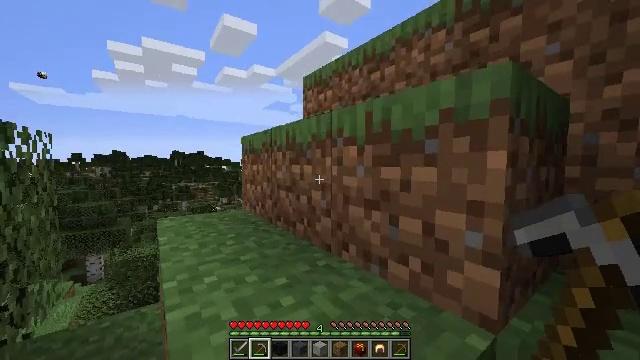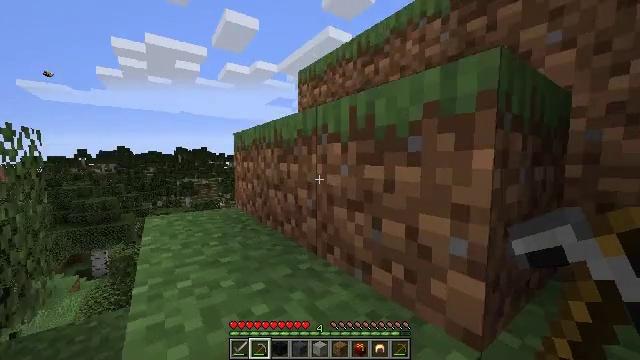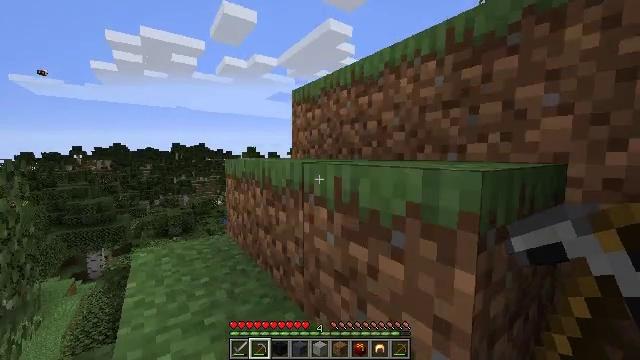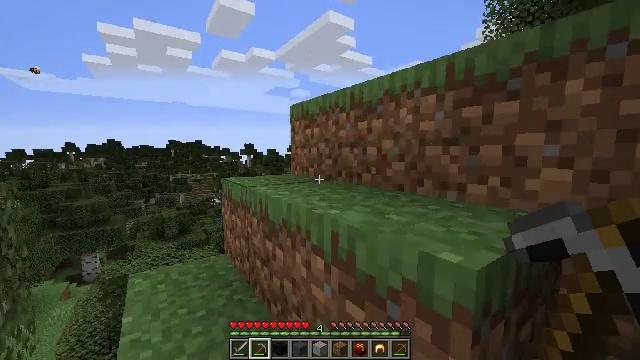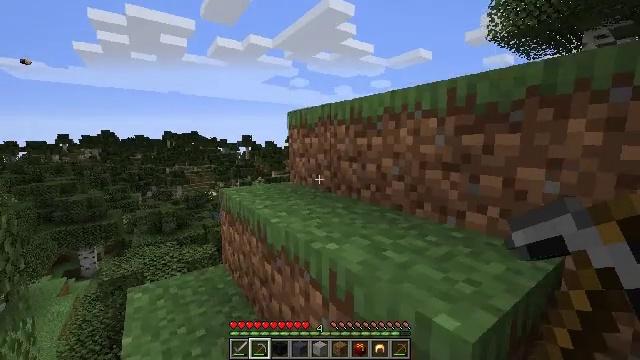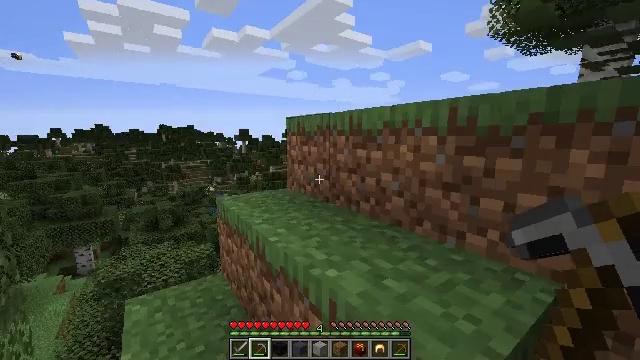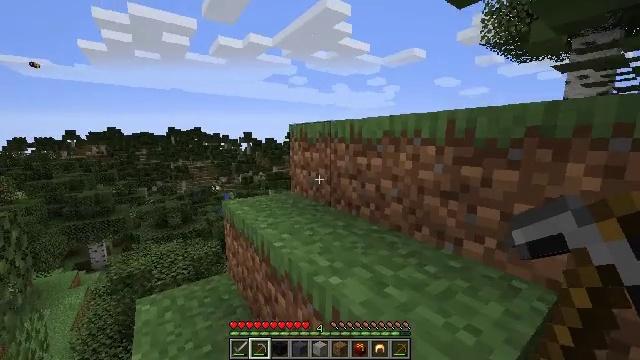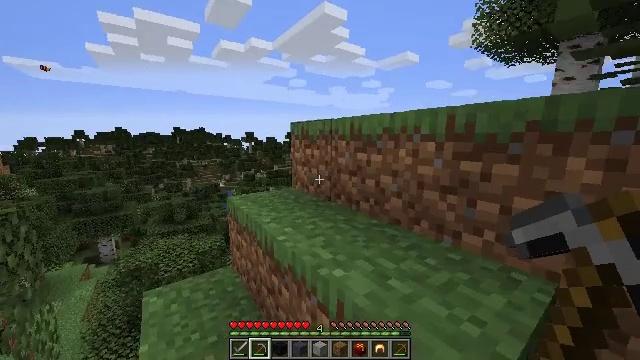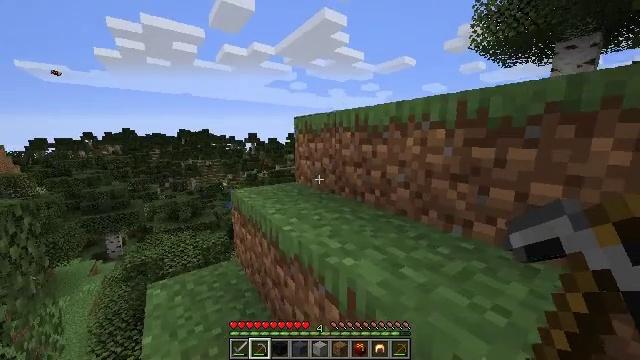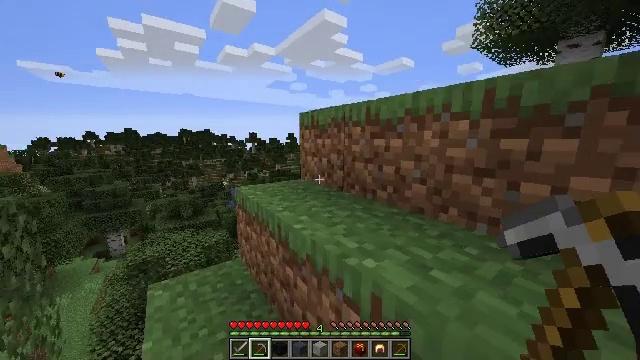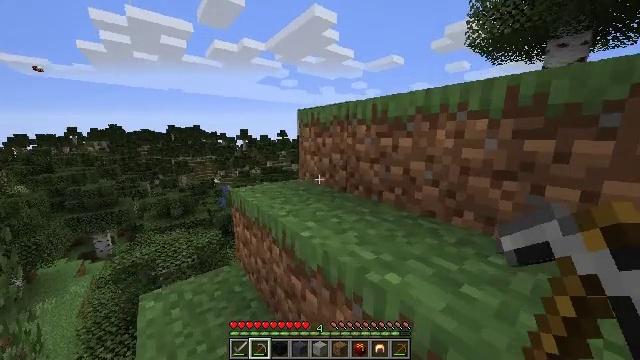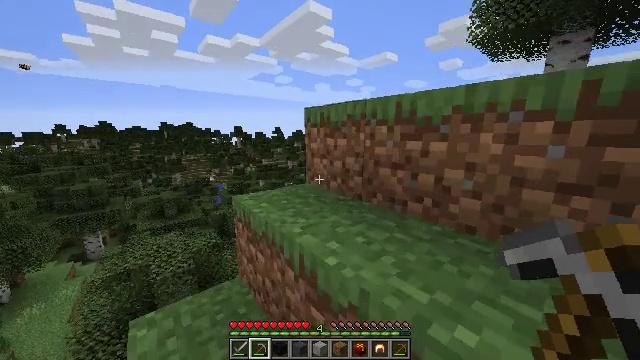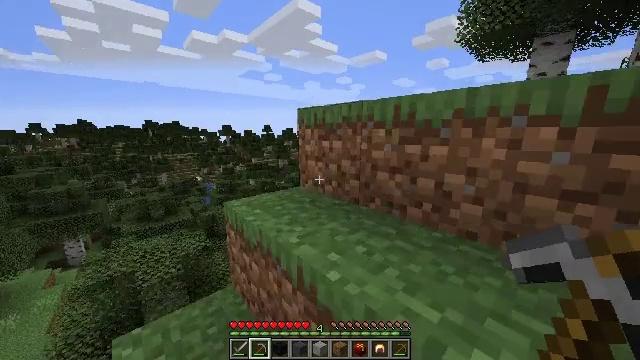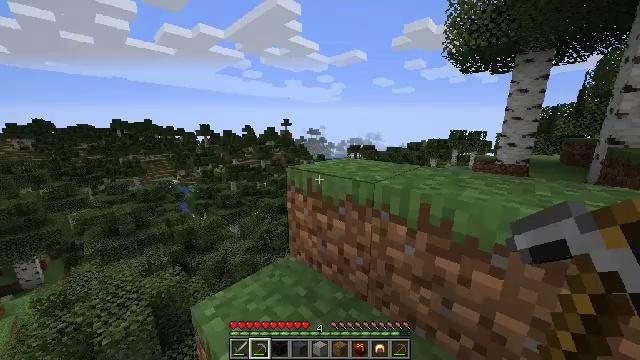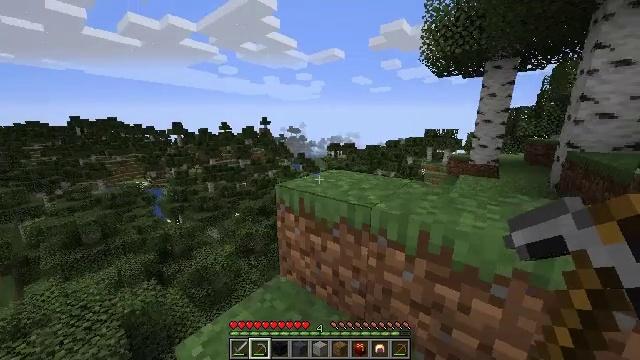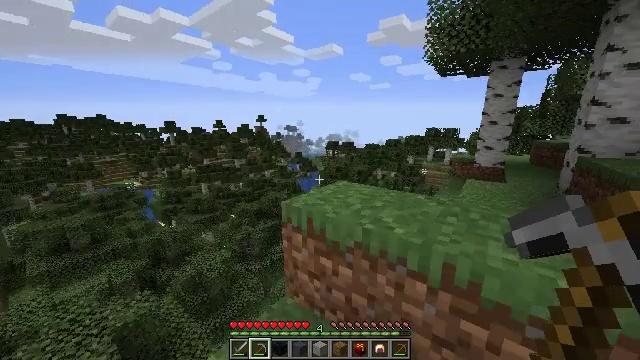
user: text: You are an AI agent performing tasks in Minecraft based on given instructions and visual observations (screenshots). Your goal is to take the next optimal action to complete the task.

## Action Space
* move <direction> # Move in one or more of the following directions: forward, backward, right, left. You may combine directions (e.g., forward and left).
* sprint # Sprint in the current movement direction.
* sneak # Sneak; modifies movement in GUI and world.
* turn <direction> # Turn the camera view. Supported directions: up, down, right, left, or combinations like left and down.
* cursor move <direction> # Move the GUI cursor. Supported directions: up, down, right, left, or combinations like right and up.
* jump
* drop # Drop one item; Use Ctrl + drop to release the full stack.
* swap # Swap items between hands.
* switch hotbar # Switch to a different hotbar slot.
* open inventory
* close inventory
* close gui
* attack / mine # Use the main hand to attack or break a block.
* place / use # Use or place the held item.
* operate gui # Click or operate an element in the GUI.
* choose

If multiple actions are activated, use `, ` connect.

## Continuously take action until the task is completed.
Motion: motion action
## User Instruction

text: Clear birch leaves to get saplings.
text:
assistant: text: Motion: move forward, sprint, jump
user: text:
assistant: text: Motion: move forward and move left, sprint, jump
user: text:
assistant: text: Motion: move forward and move left, sprint, jump
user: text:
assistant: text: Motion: move forward and move left, sprint, turn down, jump
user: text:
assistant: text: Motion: move forward and move left, sprint, turn down, jump
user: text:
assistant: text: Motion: move forward and move left, sprint, jump
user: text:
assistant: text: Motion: move forward and move left, sprint, jump
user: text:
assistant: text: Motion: move forward and move left, sprint, jump
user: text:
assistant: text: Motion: move forward and move left, sprint, jump
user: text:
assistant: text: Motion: move forward and move left, sprint, turn right, jump
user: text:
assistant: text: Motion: move forward, sprint, turn right, jump
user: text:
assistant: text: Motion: move forward, sprint, turn right, jump
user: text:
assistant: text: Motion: move forward, sprint, turn right, jump
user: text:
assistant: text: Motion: move forward, sprint, turn right, jump
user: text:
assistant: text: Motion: move forward, sprint, jump
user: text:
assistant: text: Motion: move forward, sprint, jump
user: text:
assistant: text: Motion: move forward, sprint, turn right, jump
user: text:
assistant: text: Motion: move forward, sprint, turn right, jump
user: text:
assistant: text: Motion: move forward, sprint, turn right, jump
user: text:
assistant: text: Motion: move forward, sprint, turn right and down, jump
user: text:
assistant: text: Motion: move forward and move right, sprint, turn right and down, jump
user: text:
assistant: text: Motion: move forward and move right, sprint, turn right, jump
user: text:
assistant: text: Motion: move forward and move right, sprint, jump
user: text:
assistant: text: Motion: move forward and move right, sprint, turn right, jump
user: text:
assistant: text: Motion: move forward and move right, sprint, turn right, jump
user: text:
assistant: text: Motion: move forward and move right, sprint, turn right, jump
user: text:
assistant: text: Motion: move forward and move right, sprint, turn right, jump
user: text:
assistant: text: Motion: move forward and move right, sprint, turn right, jump
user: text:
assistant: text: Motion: move forward and move right, sprint, turn right, jump
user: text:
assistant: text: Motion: move forward and move right, sprint, turn right, jump